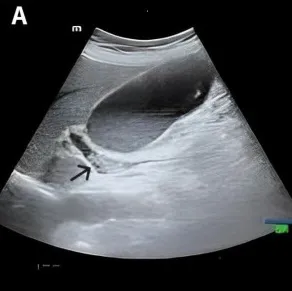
Imaging data of the patient. Ultrasonography showed several hyperechoic masses within the dilated bile duct (A).
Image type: radiology (ultrasound)